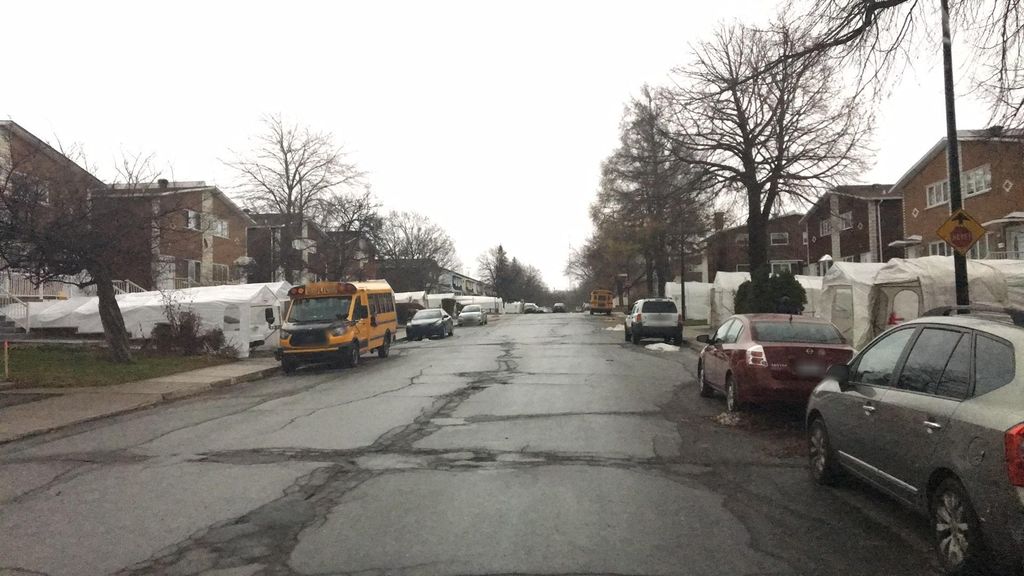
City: montreal